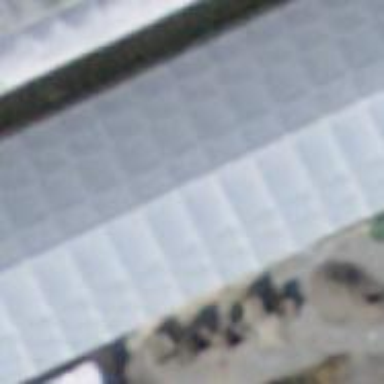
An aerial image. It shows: Greenhouse.